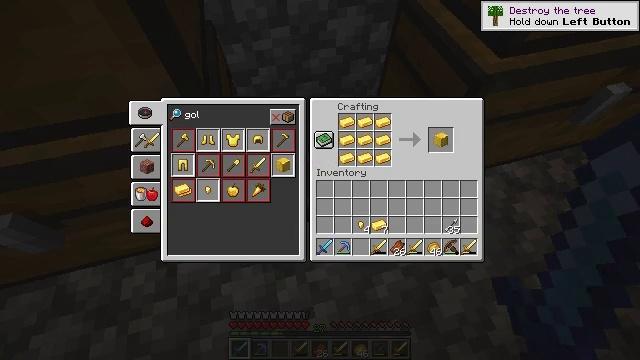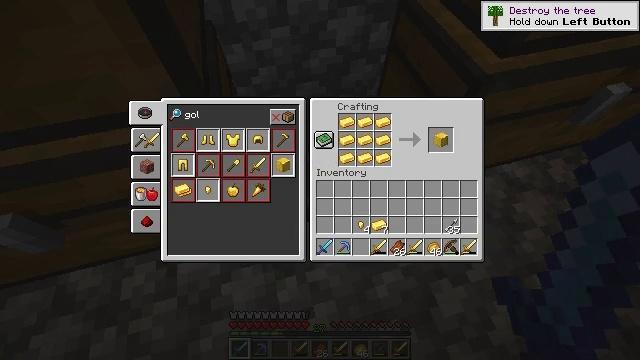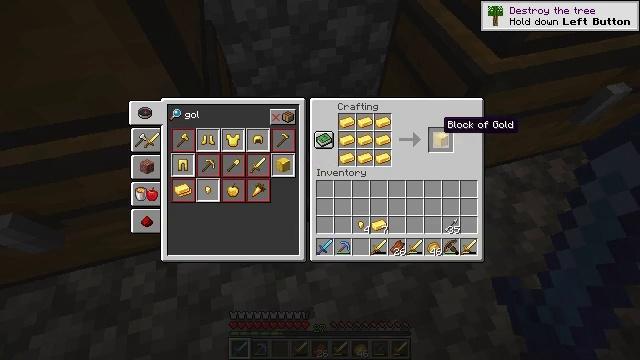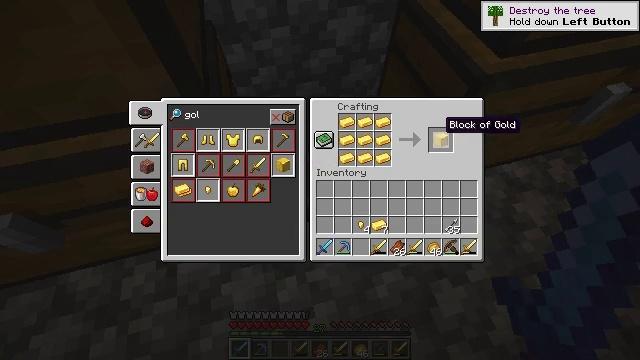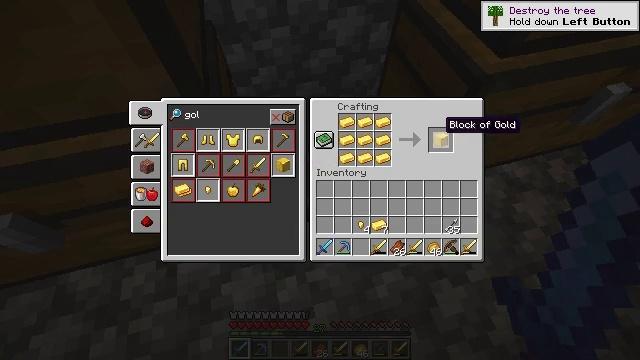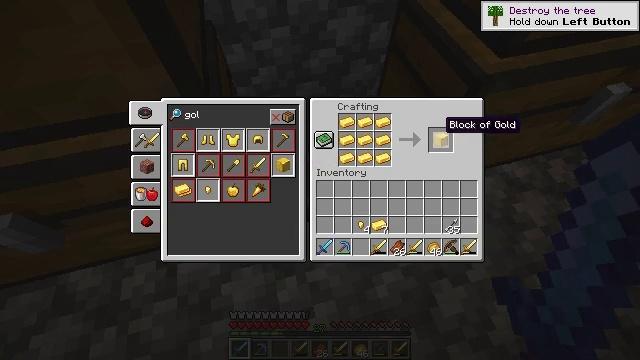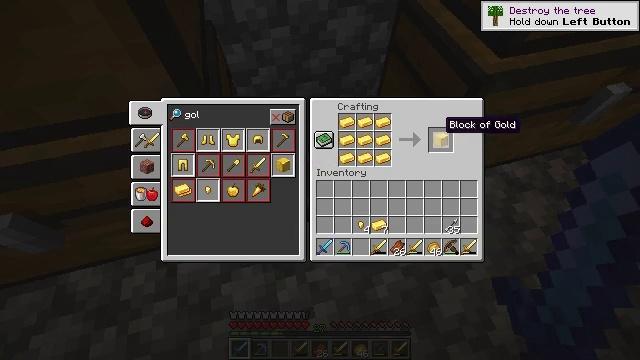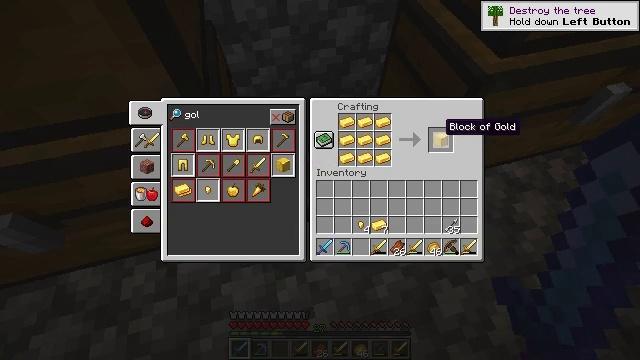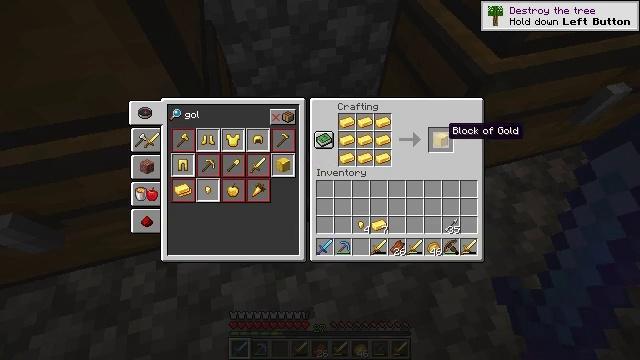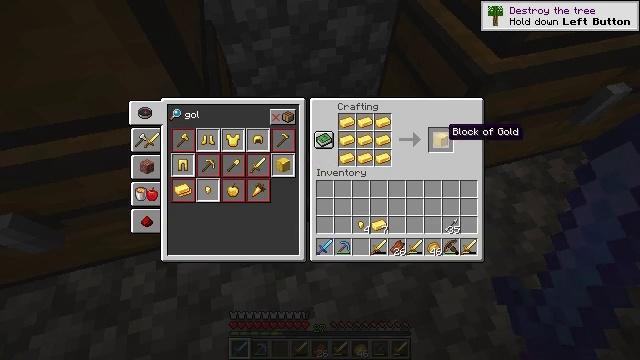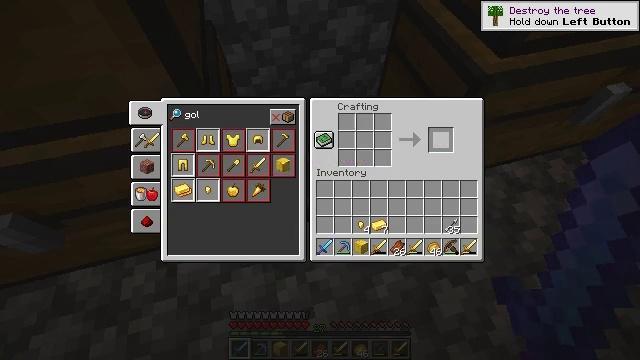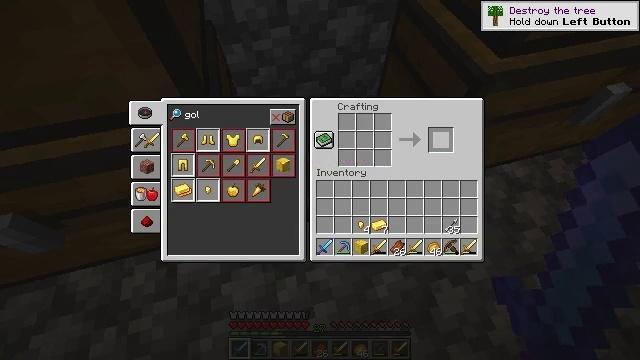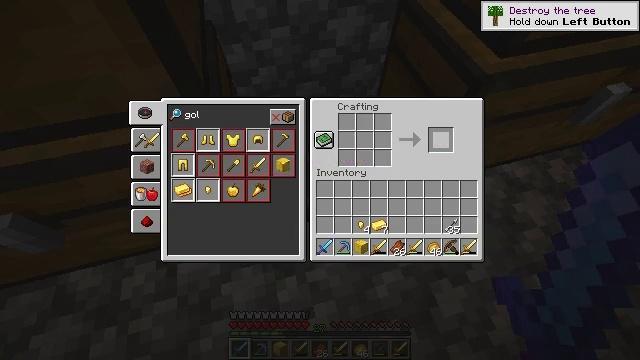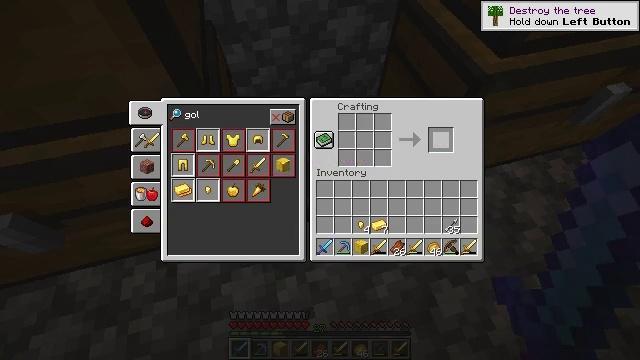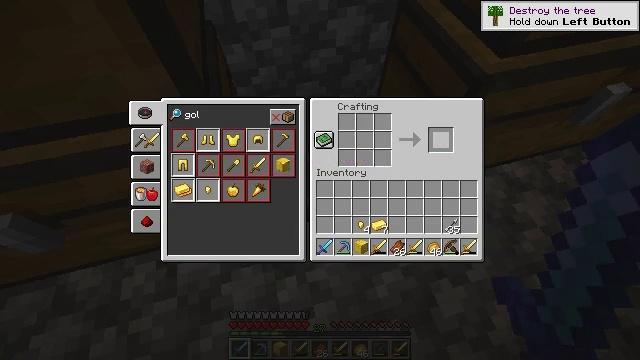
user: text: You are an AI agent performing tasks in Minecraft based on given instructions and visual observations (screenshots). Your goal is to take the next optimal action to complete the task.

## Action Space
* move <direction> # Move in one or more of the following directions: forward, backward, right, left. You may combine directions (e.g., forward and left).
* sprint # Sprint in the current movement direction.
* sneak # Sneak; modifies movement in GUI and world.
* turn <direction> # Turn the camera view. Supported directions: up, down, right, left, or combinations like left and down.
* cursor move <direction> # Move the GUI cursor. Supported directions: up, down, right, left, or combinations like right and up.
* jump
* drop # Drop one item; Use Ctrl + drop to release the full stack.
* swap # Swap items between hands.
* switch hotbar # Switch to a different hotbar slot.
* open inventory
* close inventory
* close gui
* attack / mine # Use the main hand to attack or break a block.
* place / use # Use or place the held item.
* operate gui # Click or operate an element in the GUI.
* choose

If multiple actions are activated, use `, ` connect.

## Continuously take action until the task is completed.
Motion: motion action
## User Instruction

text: Craft a gold block.
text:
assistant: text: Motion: sneak, cursor move right
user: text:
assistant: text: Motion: sneak, cursor move right
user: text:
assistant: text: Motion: sneak
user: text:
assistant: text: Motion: sneak
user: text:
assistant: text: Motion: sneak
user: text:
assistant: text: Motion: sneak
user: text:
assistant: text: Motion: sneak
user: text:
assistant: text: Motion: sneak
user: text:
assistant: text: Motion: sneak
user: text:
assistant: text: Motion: sneak, operate gui
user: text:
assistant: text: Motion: sneak, operate gui
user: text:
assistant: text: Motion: sneak, operate gui
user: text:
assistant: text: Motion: sneak
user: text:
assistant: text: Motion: sneak
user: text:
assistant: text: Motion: sneak